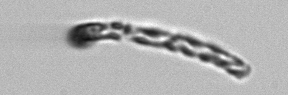
Label: Guinardia_striata